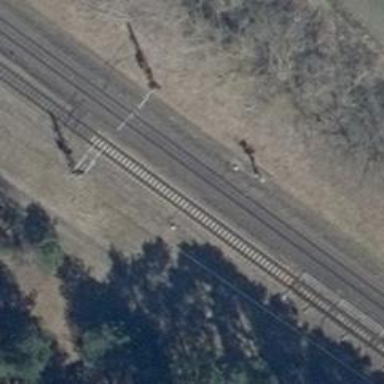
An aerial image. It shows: Railway signal.